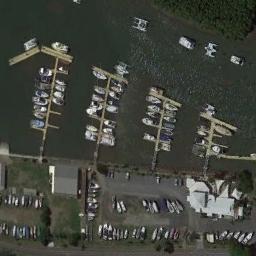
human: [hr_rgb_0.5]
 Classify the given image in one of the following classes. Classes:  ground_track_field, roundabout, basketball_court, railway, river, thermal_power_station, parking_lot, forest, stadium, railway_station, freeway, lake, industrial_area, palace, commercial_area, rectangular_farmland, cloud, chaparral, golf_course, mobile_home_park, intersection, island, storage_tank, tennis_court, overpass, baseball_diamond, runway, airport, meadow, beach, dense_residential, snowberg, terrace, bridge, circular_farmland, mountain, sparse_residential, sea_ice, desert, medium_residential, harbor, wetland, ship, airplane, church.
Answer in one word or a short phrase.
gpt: harbor